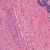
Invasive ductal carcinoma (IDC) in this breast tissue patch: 0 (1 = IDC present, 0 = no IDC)